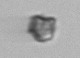
Label: detritus_transparent